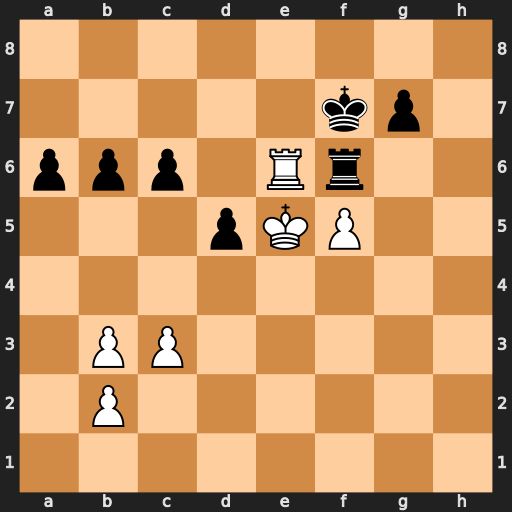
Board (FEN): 8/5kp1/ppp1Rr2/3pKP2/8/1PP5/1P6/8
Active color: w
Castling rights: -
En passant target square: -
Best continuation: Rxf6+ gxf6+ Kd6